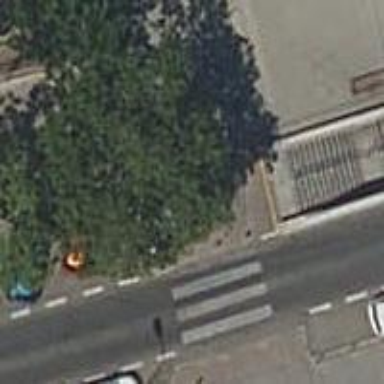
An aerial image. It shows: Bollard barrier.